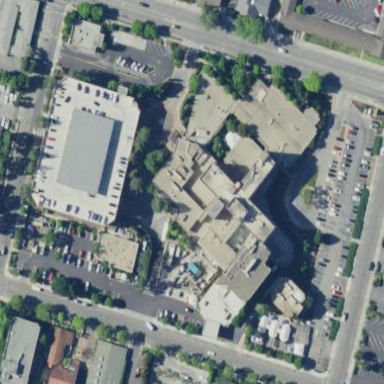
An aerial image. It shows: Hospital providing healthcare services.